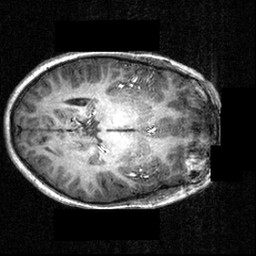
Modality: T1w
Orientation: axial
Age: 12
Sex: male
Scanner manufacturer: siemens
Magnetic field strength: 3.951 T
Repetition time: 1.5 s
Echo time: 0.00335 s